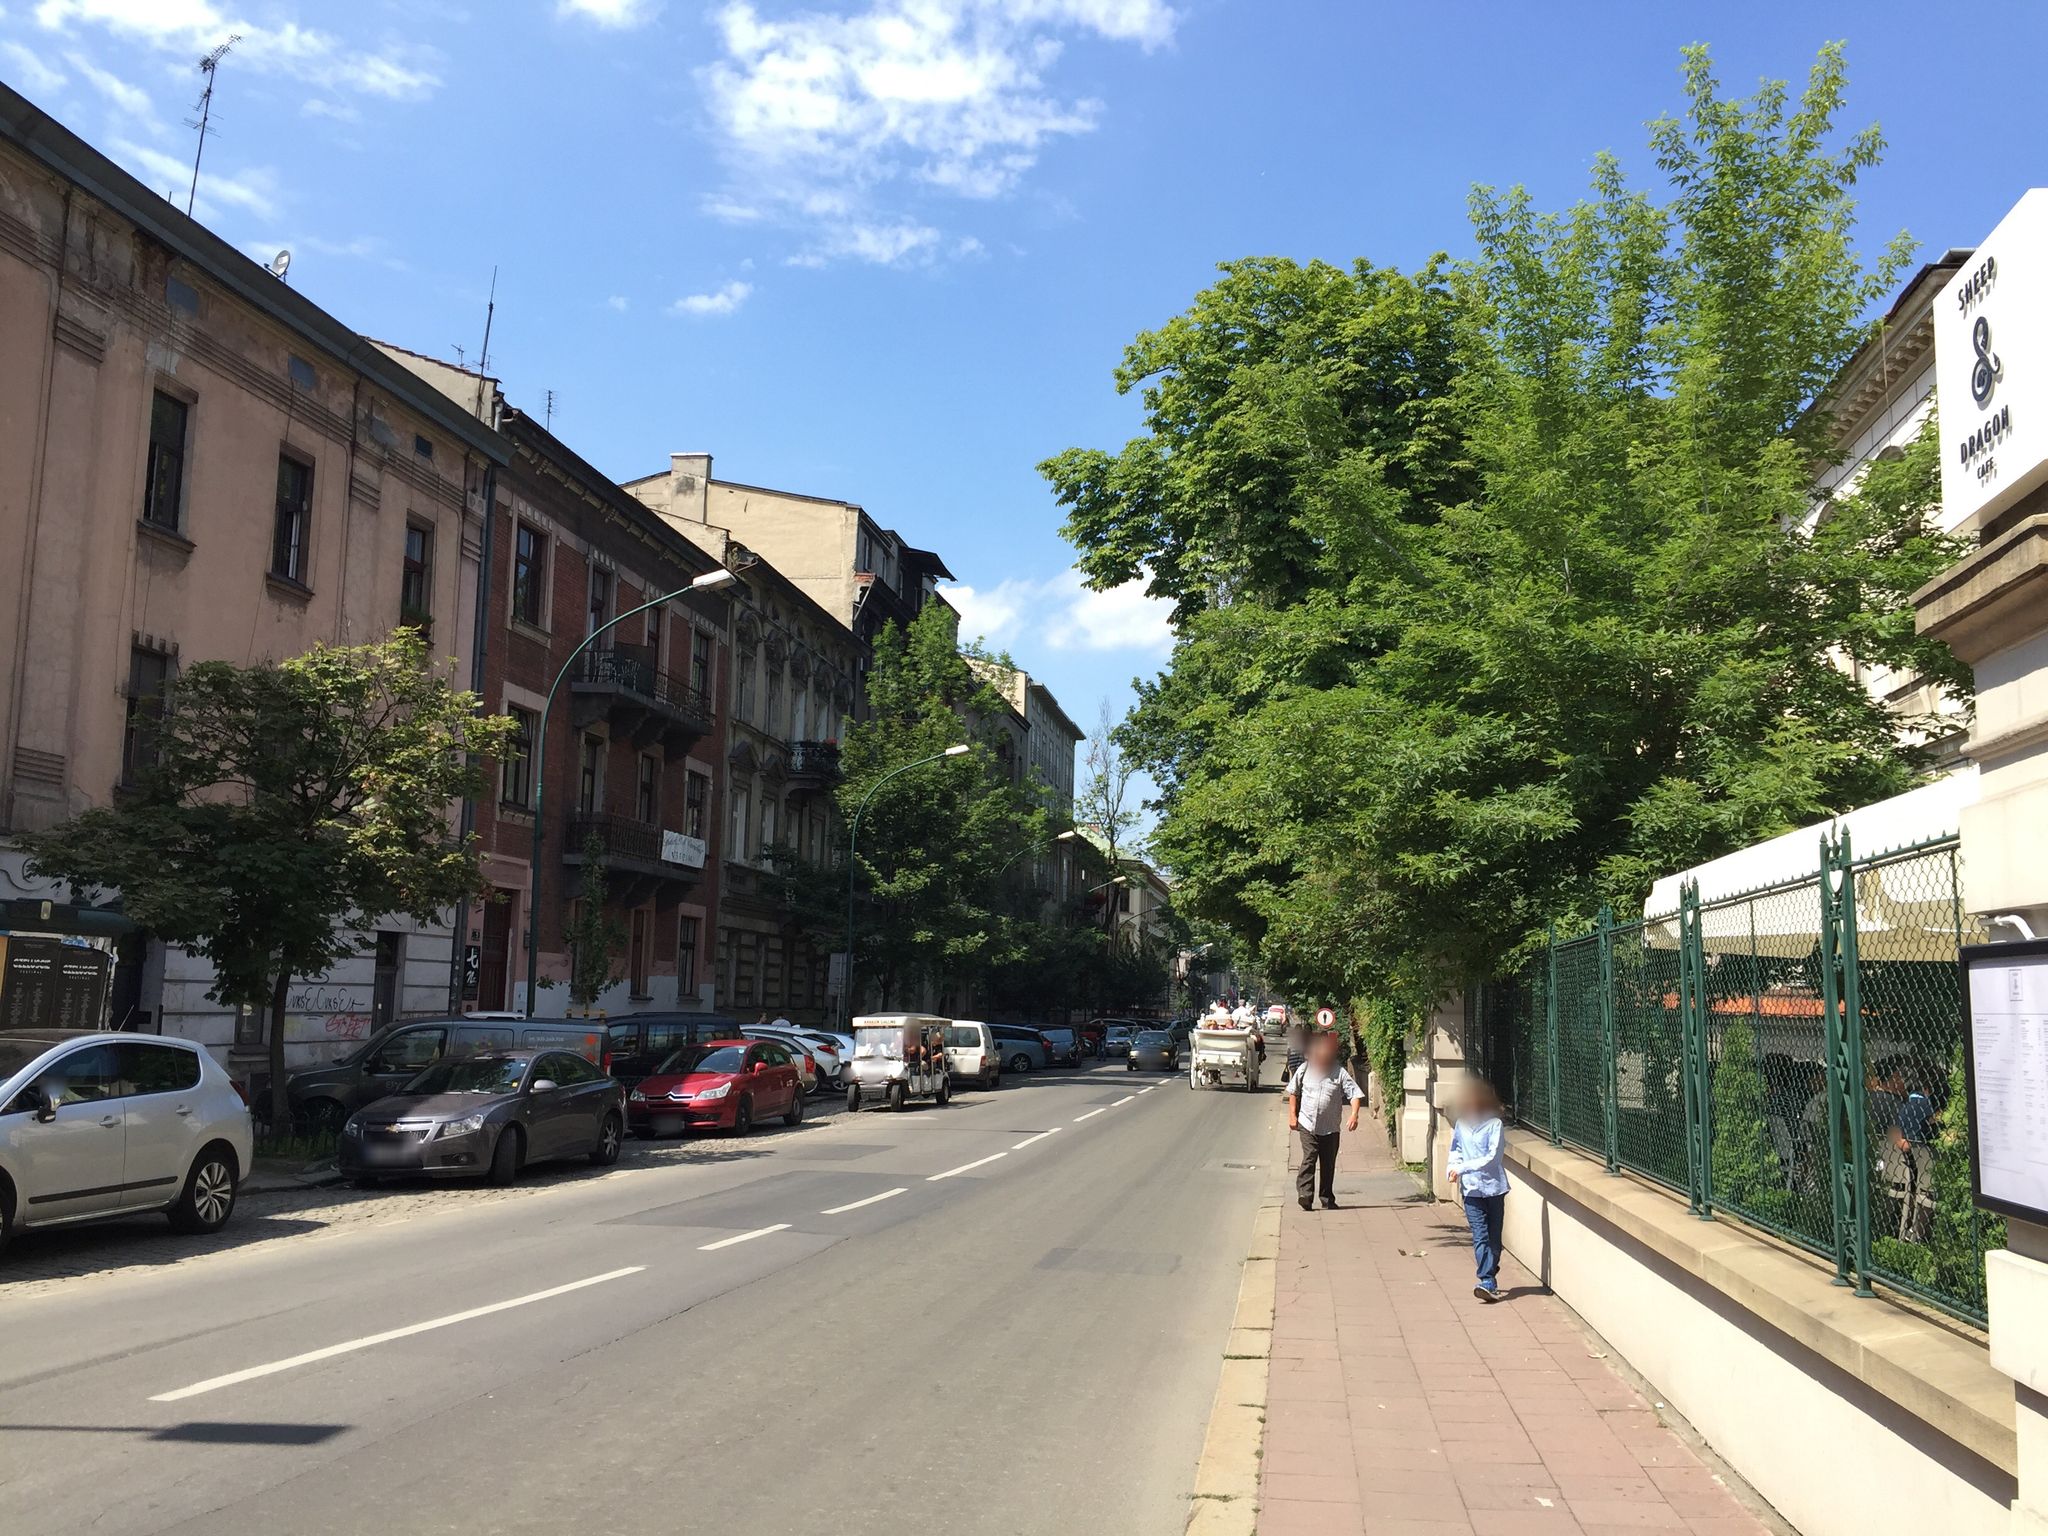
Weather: clear
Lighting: day
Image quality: good
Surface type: walking surface
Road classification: living_street, residential
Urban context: urban centre
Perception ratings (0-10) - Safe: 6.57, Lively: 9.28, Beautiful: 9.1, Boring: 1.14, Depressing: 3.28, Wealthy: 8.27